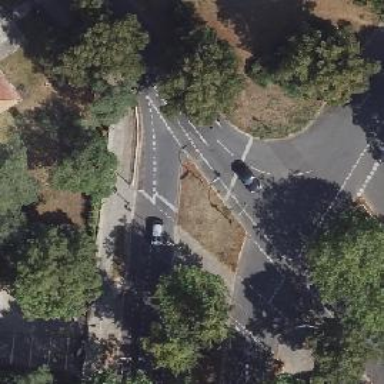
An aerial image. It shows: Road with traffic signals.